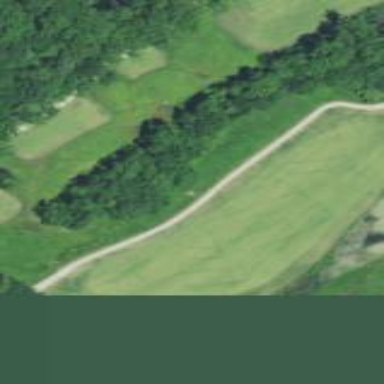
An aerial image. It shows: Rough area in golf course.